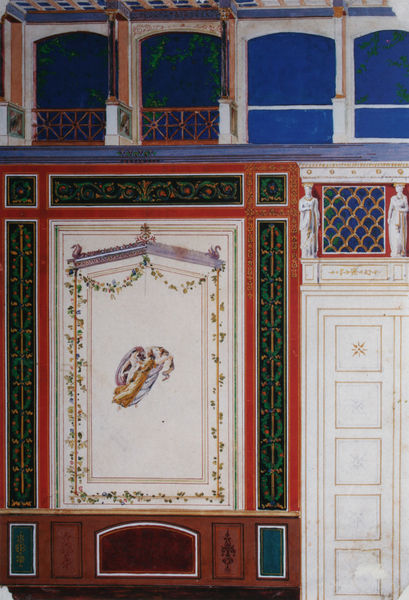
Titel: Königliches Schloß Athen, Entwurf der Wanddekoration für das Schlafzimmer der Königin
Künstler: Friedrich von Gärtner
Standort: München
Institution: Architekturmuseum der Technischen Universität
Schlagwörter: baum, blau, blätter, gemälde, himmel, weiß, grün, äste, blume, blumen, braun, bunt, fenster, grau, hintergrund, holz, säule, säulen, tür, zeichnung, zimmer, dach, gebäude, haus, rot, malerei, muster, ornament, wand, architektur, rahmen, sockel, innenraum, spiegel, brüstung, gitter, figur, gold, interieur, decke, klassizismus, bühne, girlande, pflanze, pflanzen, schuppen, garten, ranken, skulptur, statue, balkon, schrank, ansicht, bogen, fassade, italien, stab, farben, mauer, ziegel, grafik, graphik, türe, rand, figuren, dekoration, tafel, tapete, draussen, detail, dekor, floral, ornamente, verzierung, wandmalerei, geländer, galerie, rechtecke, gang, antike, stern, entwurf, kranz, architrav, arkaden, ranke, schnitzerei, girlanden, fries, quadrate, arabisch, skulpturen, statuen, griechisch, mittelalter, balu, kasetten, fresko, zierde, kassettentür, bänder, gehänge, quadrat, viereck, vierecke, karyatiden, fresco, schnitzen, schnitzwerk, anordnung, pompeji, kassette, groteske, aufriss, figurinen, rundgang, paneel, ultramarin, atlanten, grilanden, schranl, rahnmen, gefache, arhcitektur, orientalishc, ausscnitt, karriathiden, malern, quadrart, ggebäude, ornament#ranke, tafelung, verziehren